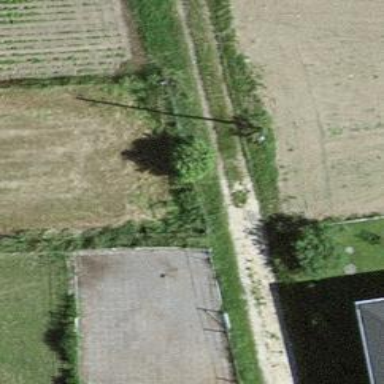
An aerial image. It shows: Minor power line.